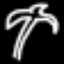
Label: palm tree